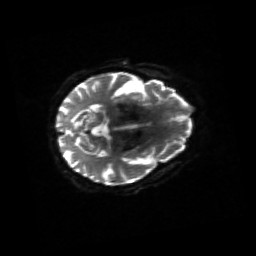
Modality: sbref
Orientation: axial
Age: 71
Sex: female
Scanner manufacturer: siemens
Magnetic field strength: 3 T
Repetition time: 4.71 s
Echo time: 0.0906 s